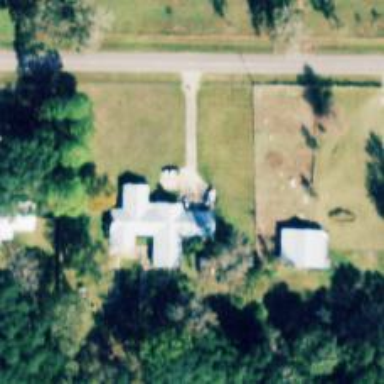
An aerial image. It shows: Driveway.